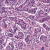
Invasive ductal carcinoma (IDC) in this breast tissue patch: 1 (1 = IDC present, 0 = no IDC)